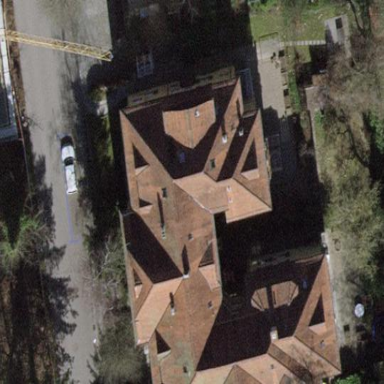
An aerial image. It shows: Apartments building with tiled roof.